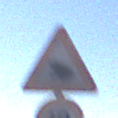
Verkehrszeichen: AmphibienwanderungRechts
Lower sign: Geschwindigkeit10
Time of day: MorningAfternoon
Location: Outdoor (Nature)
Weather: Clear
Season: NotSpecified
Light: Natural